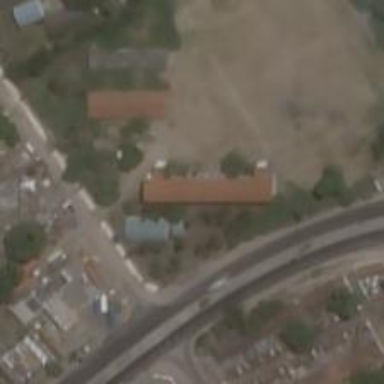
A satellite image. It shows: School.